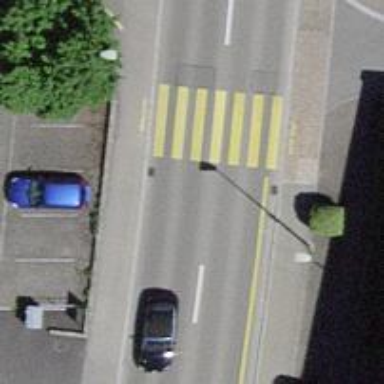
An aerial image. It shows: Zebra crossing on the road.